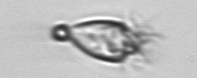
Label: Paratontonia_gracillima